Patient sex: M
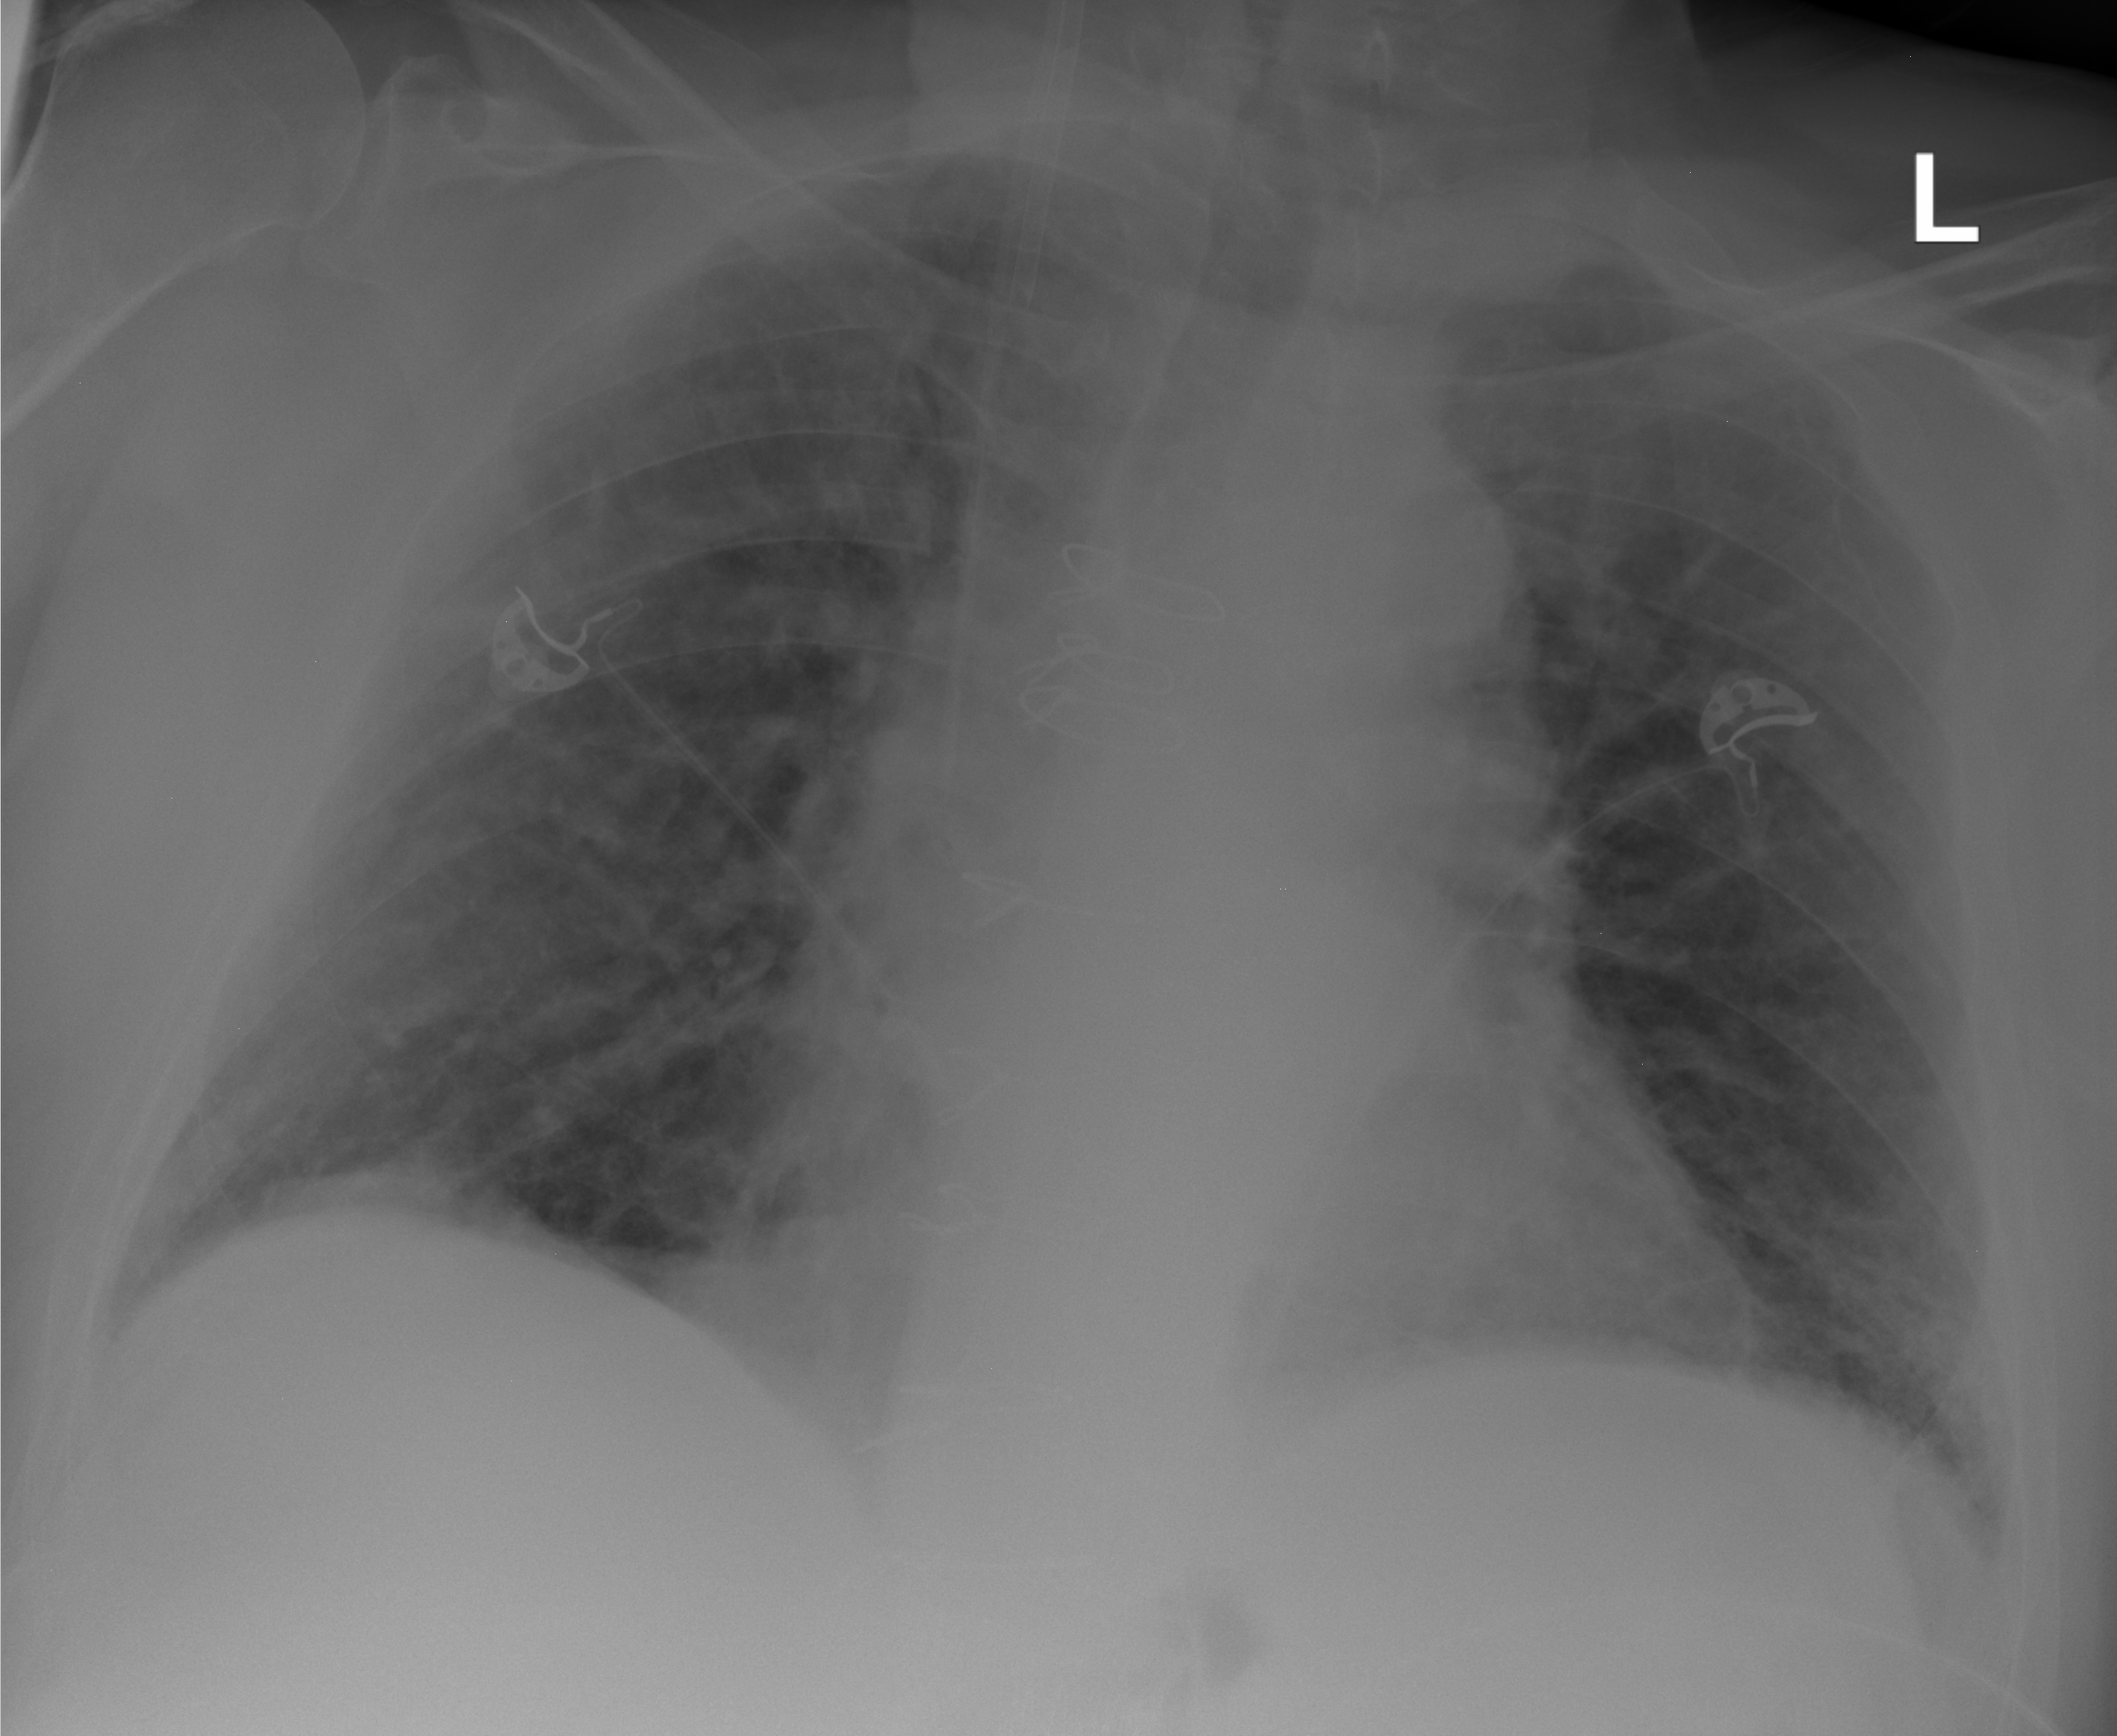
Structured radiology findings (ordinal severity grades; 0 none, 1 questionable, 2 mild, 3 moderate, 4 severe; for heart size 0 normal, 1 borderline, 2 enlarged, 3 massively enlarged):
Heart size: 0
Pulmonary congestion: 2
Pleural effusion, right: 0
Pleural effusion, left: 0
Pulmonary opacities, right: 0
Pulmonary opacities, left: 0
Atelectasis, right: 0
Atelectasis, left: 0